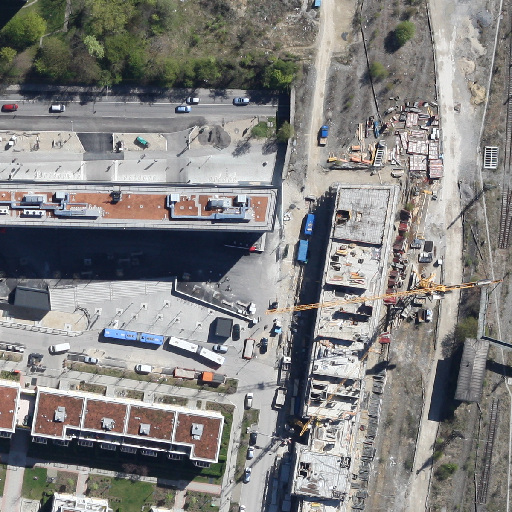
Referring expression: unpaved road